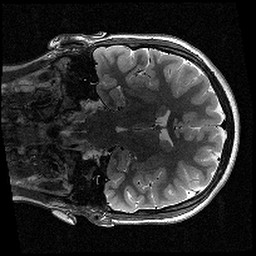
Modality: T2w
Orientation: coronal
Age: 10
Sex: female
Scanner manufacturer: siemens
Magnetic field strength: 3 T
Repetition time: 9.23 s
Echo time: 0.067 s